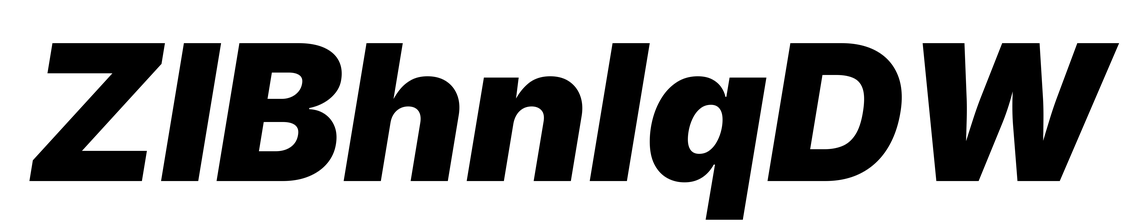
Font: Inter-Italic_Black_Italic